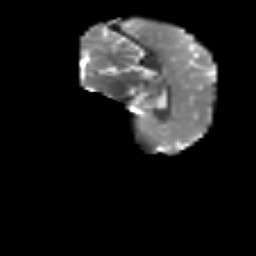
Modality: T2w
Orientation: sagittal
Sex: female
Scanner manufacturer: siemens
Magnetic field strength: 3 T
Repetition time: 5 s
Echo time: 0.071 s